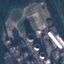
Label: Industrial